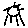
Label: sun